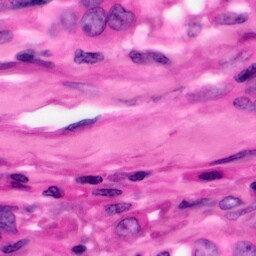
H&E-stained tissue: Pancreatic